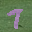
Label: 7